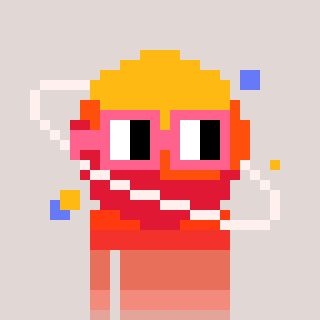
a pixel art character with square pink glasses, a saturn-shaped head and a gunk-colored body on a warm background